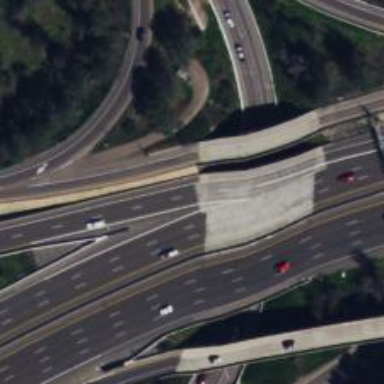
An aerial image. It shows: Bridge on motorway link.